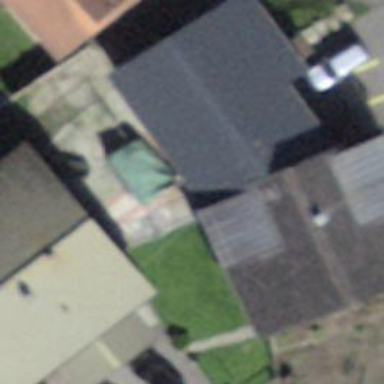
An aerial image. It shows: Farm building.